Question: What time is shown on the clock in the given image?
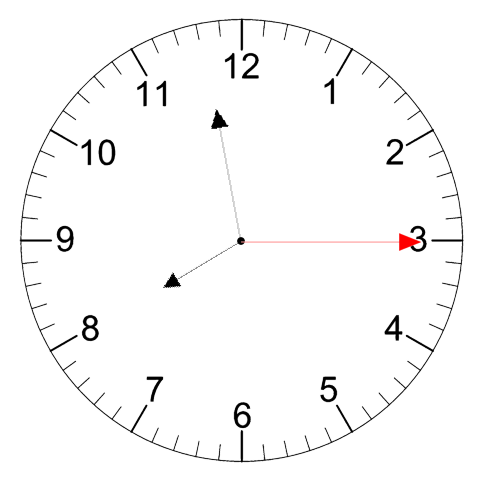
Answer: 07:58:15